Interaction volume radius: 10 \u00c5
Interaction volume height: 10 \u00c5
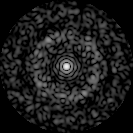
Disorder parameter: 0.8386